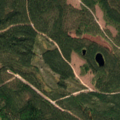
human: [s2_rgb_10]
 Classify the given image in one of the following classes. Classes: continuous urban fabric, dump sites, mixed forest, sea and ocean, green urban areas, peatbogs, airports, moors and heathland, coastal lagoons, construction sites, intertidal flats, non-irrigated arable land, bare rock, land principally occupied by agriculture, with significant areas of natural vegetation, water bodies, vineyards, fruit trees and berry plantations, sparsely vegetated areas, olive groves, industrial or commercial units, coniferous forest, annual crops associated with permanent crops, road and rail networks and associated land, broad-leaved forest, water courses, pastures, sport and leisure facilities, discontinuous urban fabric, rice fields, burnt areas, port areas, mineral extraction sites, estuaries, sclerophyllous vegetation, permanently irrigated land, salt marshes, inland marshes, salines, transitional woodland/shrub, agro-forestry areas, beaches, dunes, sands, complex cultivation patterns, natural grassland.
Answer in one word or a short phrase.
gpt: coniferous forest, transitional woodland/shrub